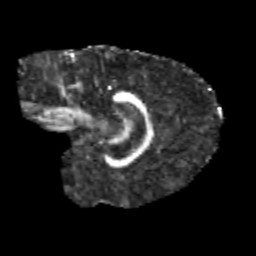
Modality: FA
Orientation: sagittal
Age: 10
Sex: male
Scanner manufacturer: siemens
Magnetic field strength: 3 T
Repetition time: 3.8 s
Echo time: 0.07 s